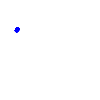
Particle: electron